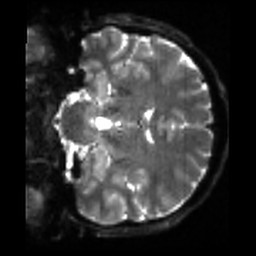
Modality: sbref
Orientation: coronal
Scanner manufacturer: siemens
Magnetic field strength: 3 T
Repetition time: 4 s
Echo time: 0.0594 s